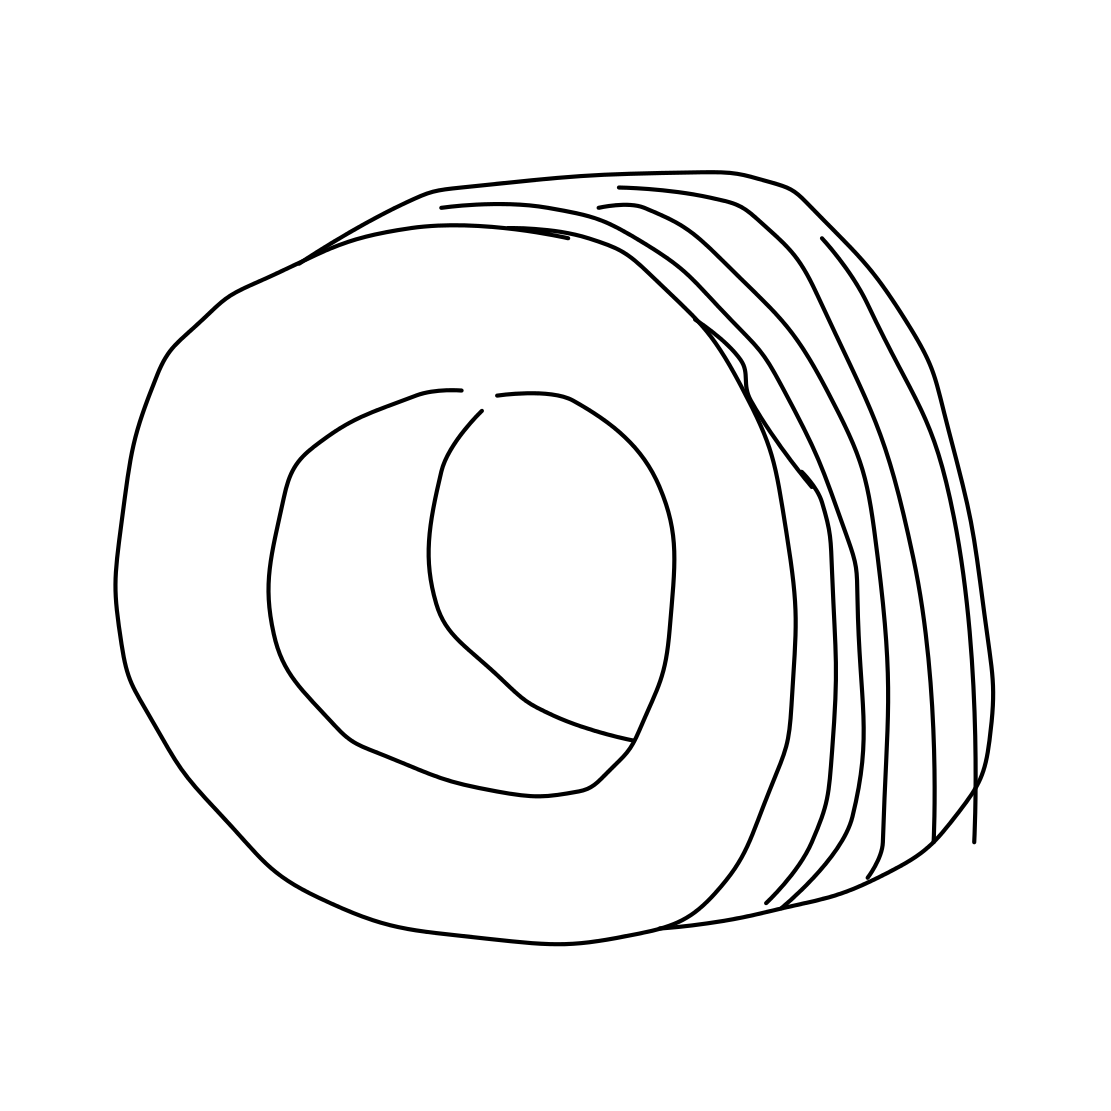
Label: tire